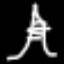
Label: The Eiffel Tower